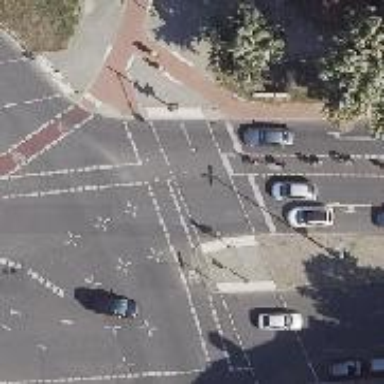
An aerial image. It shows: Road with traffic signals.